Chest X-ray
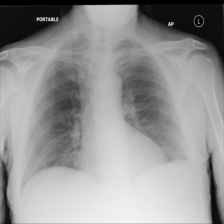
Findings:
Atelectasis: negative
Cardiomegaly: negative
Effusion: negative
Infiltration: negative
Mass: negative
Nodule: negative
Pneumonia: negative
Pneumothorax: negative
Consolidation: negative
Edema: negative
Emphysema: negative
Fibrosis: negative
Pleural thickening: negative
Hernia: negative